Aerial crown-view tile of a tropical tree (Barro Colorado Island, Panama), acquired 20250217:
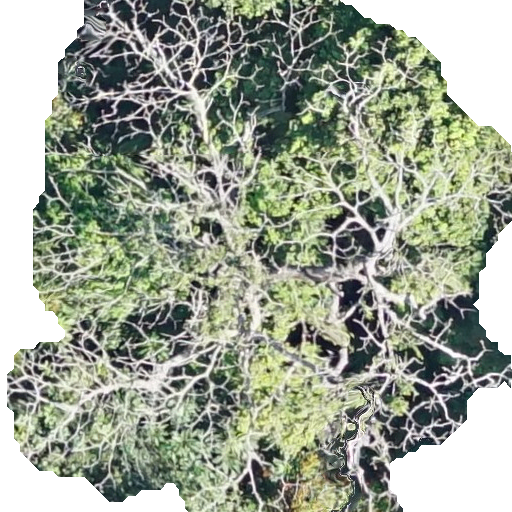
Species: Pseudobombax septenatum
GBIF accepted scientific name: Pseudobombax septenatum
Crown area: 319.823 m²